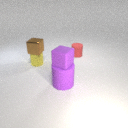
small yellow rubber cylinder in front of small red rubber cylinder